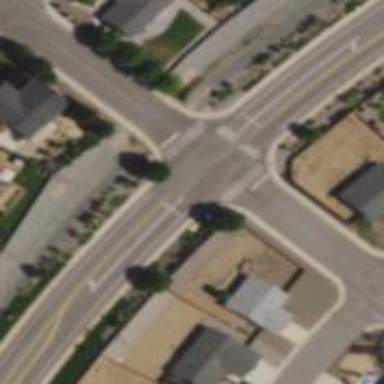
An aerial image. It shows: Crossing road.